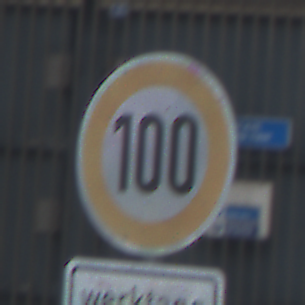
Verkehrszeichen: Geschwindigkeit100
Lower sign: ZeitangabenMitBeschraenkungAufWochentage7
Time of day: MorningAfternoon
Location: Outdoor (Urban)
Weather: PartlyCloudy
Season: NotSpecified
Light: Natural